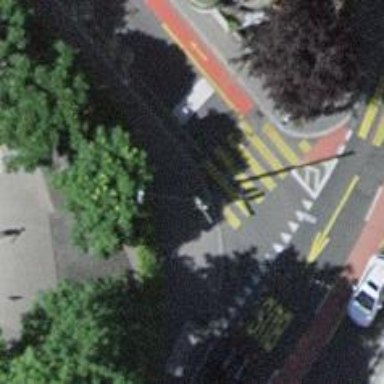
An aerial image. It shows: Asphalt road in residential area with opposite lane cycleway.